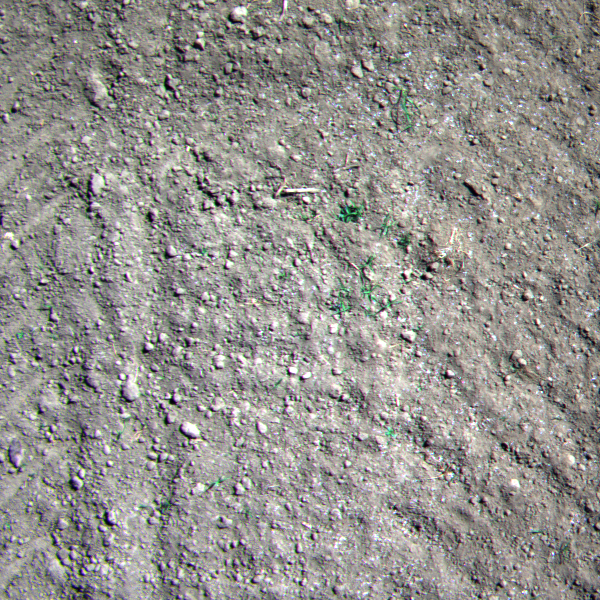
Acquisition date: 2023-05-30
Tile: 0039
Annotated plant instances:
label: amaranth
label: weed_other
label: weed_other
label: weed_other
label: barnyard_grass
label: weed_other
label: weed_other
label: amaranth
label: weed_other
label: barnyard_grass
label: barnyard_grass
label: amaranth
label: weed_other
label: barnyard_grass
label: barnyard_grass
label: weed_other
label: barnyard_grass
label: amaranth
label: barnyard_grass
label: amaranth
label: weed_other
label: barnyard_grass
label: weed_other
label: weed_other
label: barnyard_grass
label: weed_other
label: barnyard_grass
label: barnyard_grass
label: barnyard_grass
label: weed_other
label: weed_other
label: weed_other
label: weed_other
label: weed_other
label: barnyard_grass
label: barnyard_grass
label: amaranth
label: barnyard_grass
label: weed_other
label: barnyard_grass
label: weed_other
label: weed_other
label: weed_other